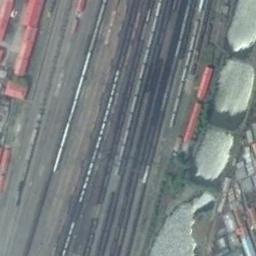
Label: railway